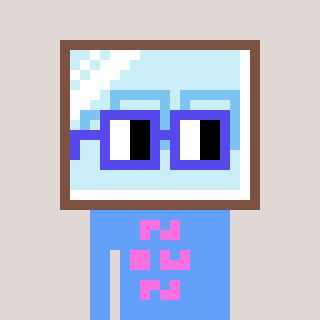
a pixel art character with square blue glasses, a mirror-shaped head and a blue-colored body on a warm background